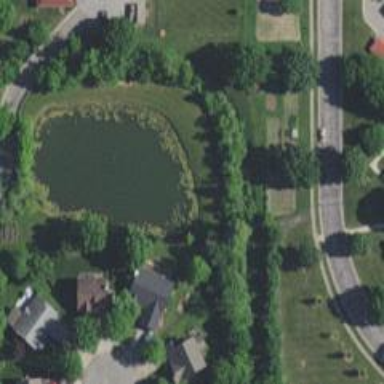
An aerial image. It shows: Serene pond surrounded by nature.